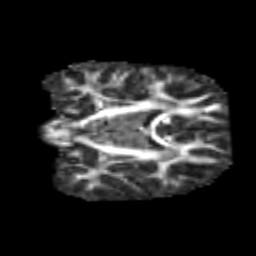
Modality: FA
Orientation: coronal
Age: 7
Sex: male
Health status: healthy